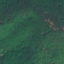
Land use / land cover class: Forest